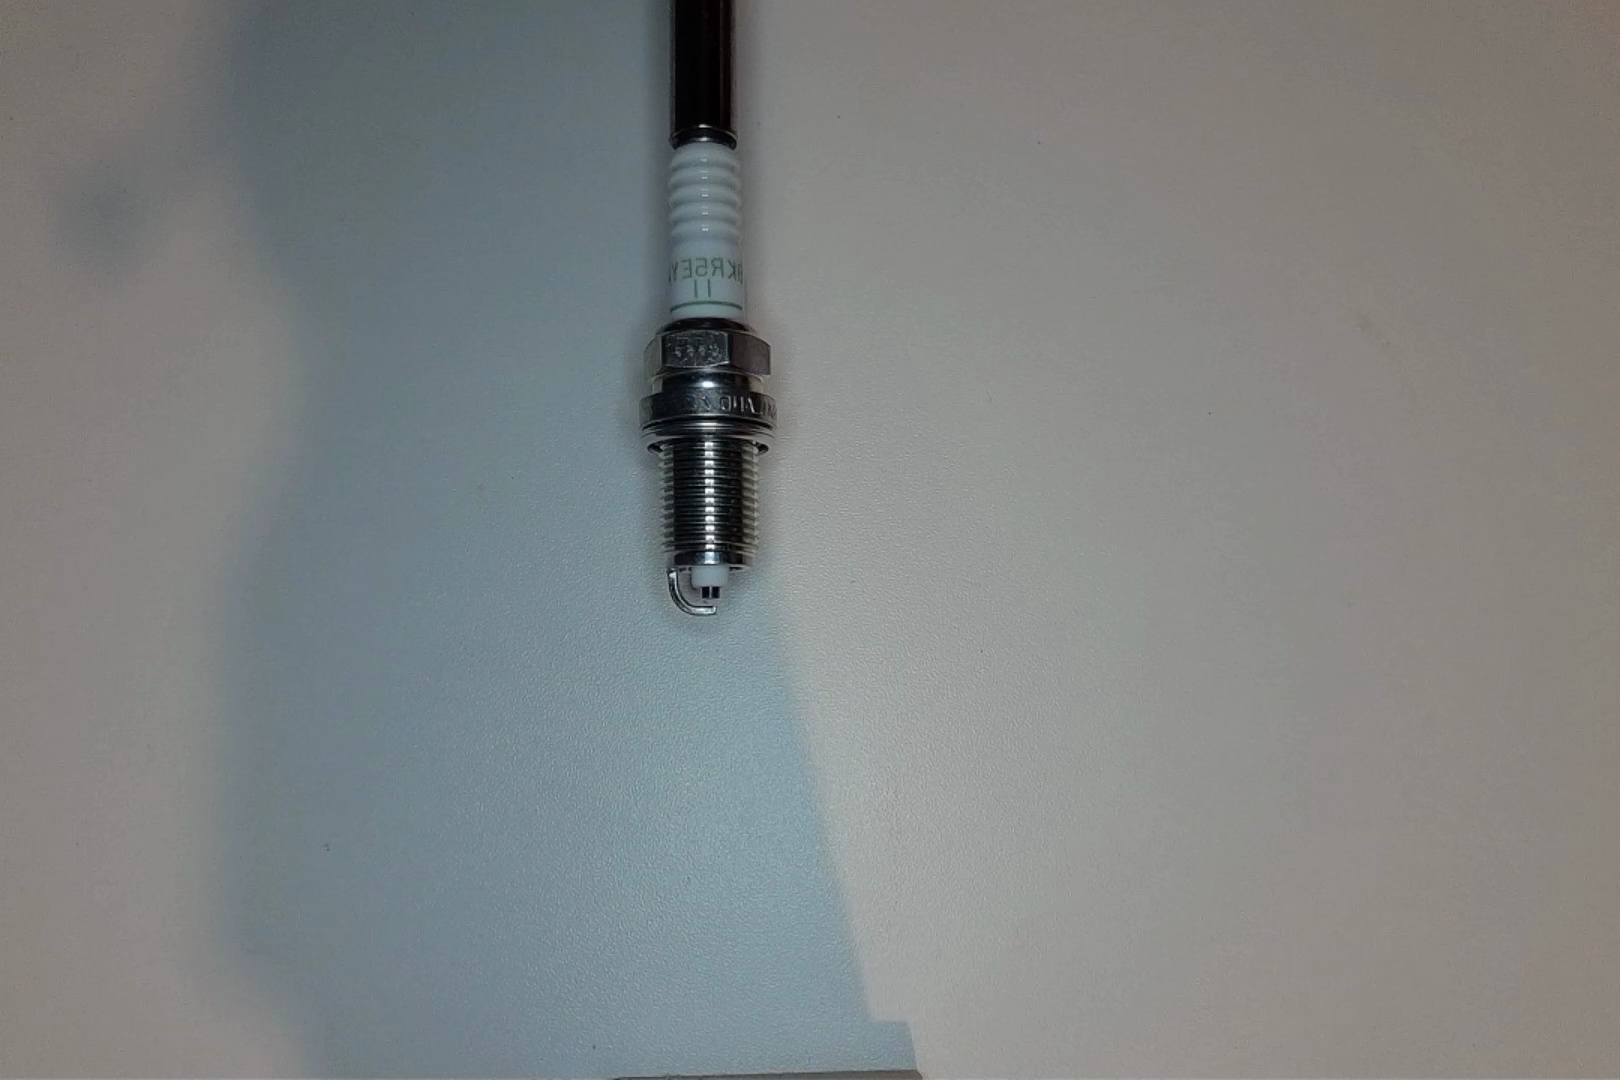
Label: no anomaly